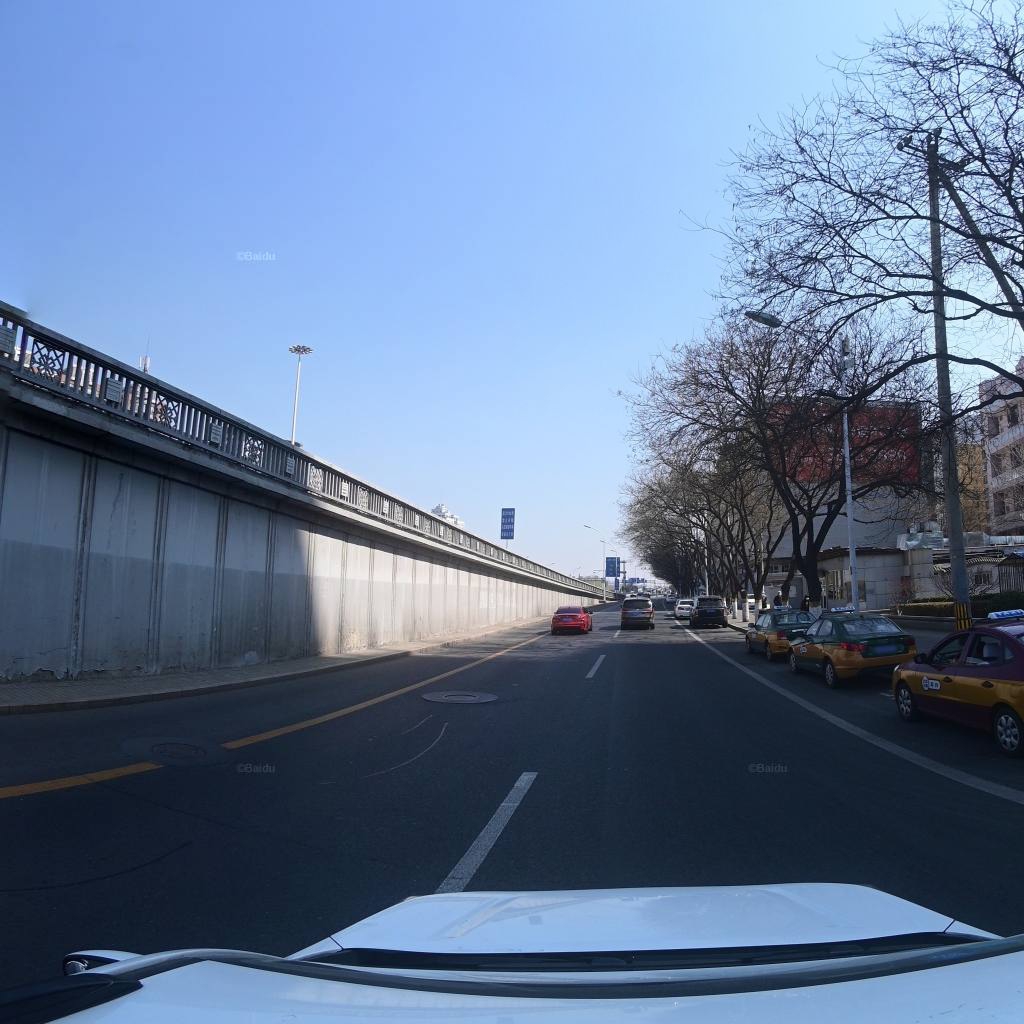
Region: Fengtai
Road damage annotations: transverse patch, longitudinal patch, longitudinal patch, manhole cover, longitudinal patch, manhole cover